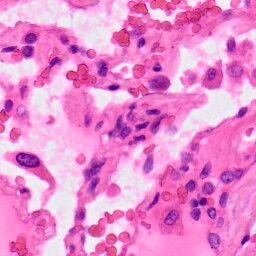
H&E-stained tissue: Lung